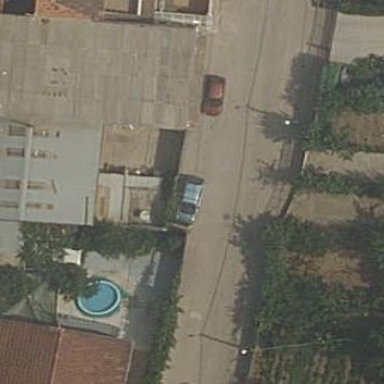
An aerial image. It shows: Residential building.